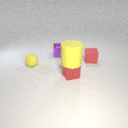
small red rubber cube to the right of small yellow rubber sphere